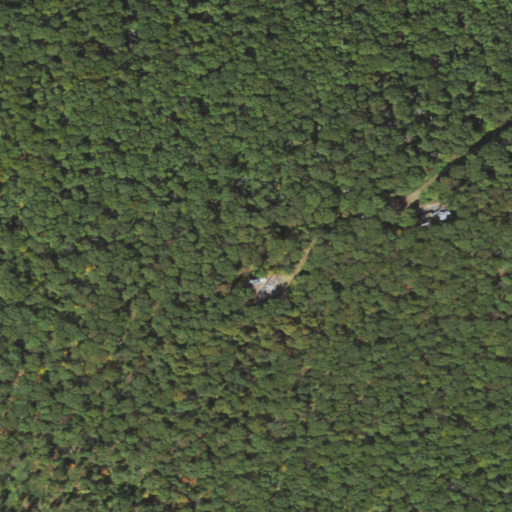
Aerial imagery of mountain in Pennsylvania named Berry Mountain containing only deciduous forest